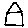
Label: house